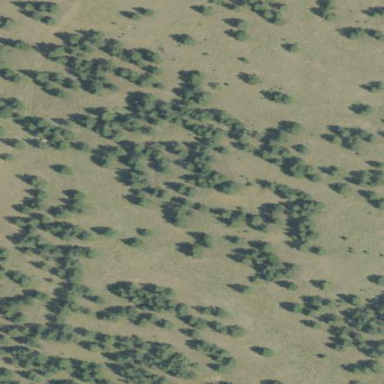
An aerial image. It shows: Woodland area filled with evergreen needle-leaved trees.